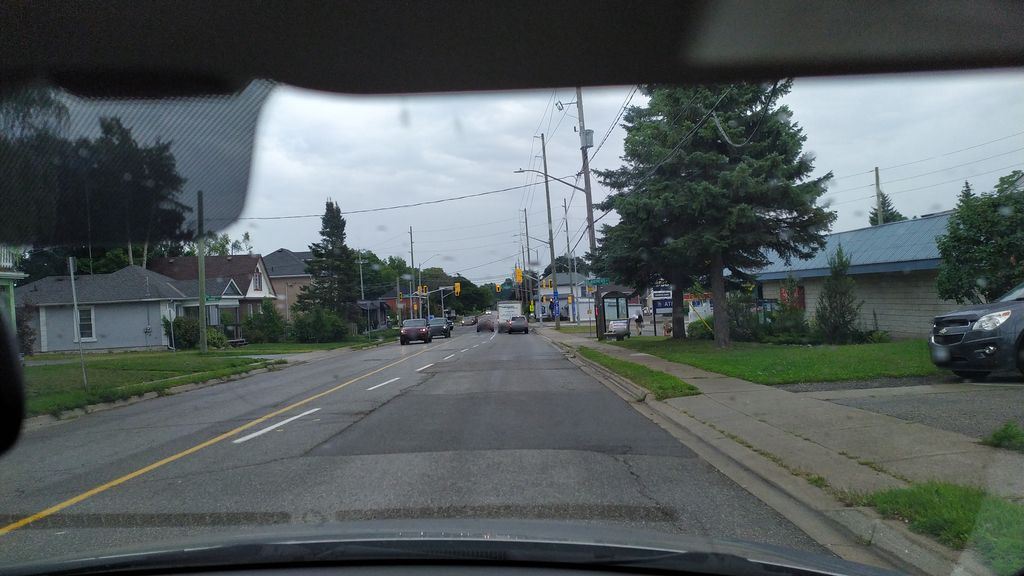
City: kitchener-waterloo